Question: I'm using 'DB::transaction' and 'SoftDeletes'.
For those unfamiliar with Laravel the 'SoftDelete' functionality of Laravel abstracts away the setting / querying of rows in the database. When a record is deleted the field 'deleted_at' is given a timestamp otherwise this field is 'null'. This field is then used on querying to only get non deleted rows.
Currently I have a script that runs every day that deletes all the entries that are older than 7 days.

This is where my question/problem is. What if my DB::transaction spanned for let's say 10 seconds and add the end writes to and so that the entries in both tables have a different timestamp.
I can picture a scenario where when the cleanup script executes it could delete HALF of the entry records.
1. would a DB::transaction give the same timestamp to all the records?
2. if not how can I remedy this problem?
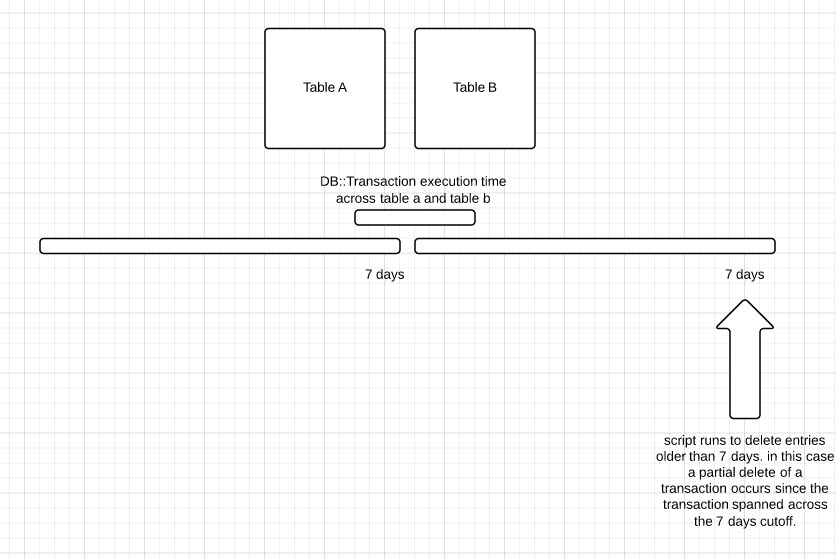
Answer: The only way I can seeing it working, as it seems mission critical that your data isn't messed up with a partial restore as you say, is to include a transaction number in your affected tables.
The cleanup routine would need to be tweaked. A transaction cannot be 'soft deleted' subsequently wiped unless all the timestamps in the transaction exceed 7 days.